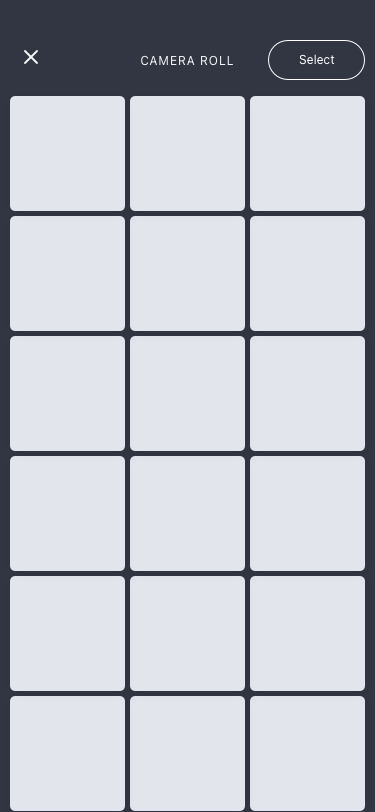
Text in this UI design:
CAMERA ROLL